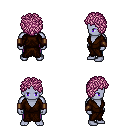
a pixel art fantasy rpg character, male body template, dark elf, purple skin, brown robe, magenta pants, pink curly afro hairstyle, leather bracers, four views (front, back, left, right), 2x2 character sprite sheet, small pixel art, hard edges, no anti-aliasing